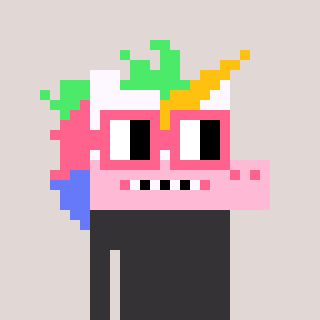
a pixel art character with square pink glasses, a unicorn-shaped head and a grayscale-colored body on a warm background